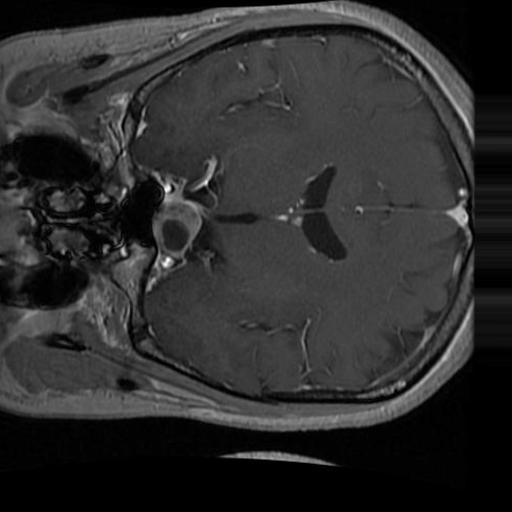
Label: brain_tumor